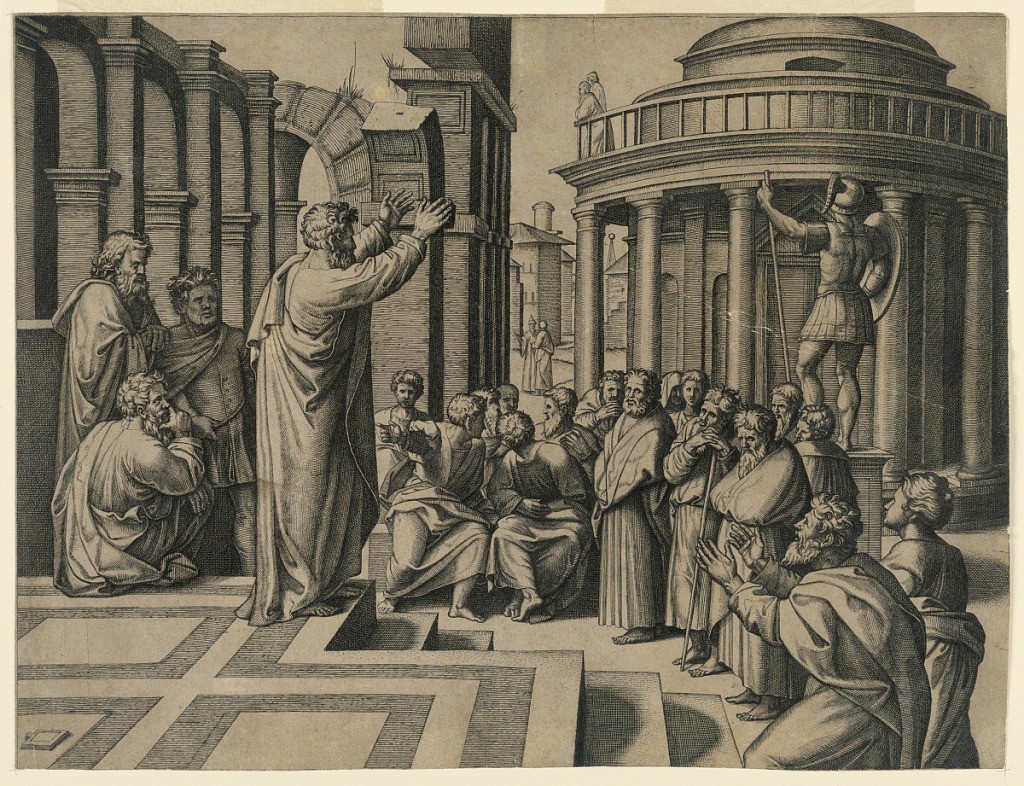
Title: Saint Paul Preaching at Athens
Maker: Marc Antonio Raimondi, Italian, 1483 – 1527
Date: ca. 1517
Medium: Engraving on paper
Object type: Print
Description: St. Paul, with his hands raised, stands on steps at the left. In back, three men listening, stand also on steps. Columns beyond. To the rear of the men, a statue of Mars and a round, domed temple.